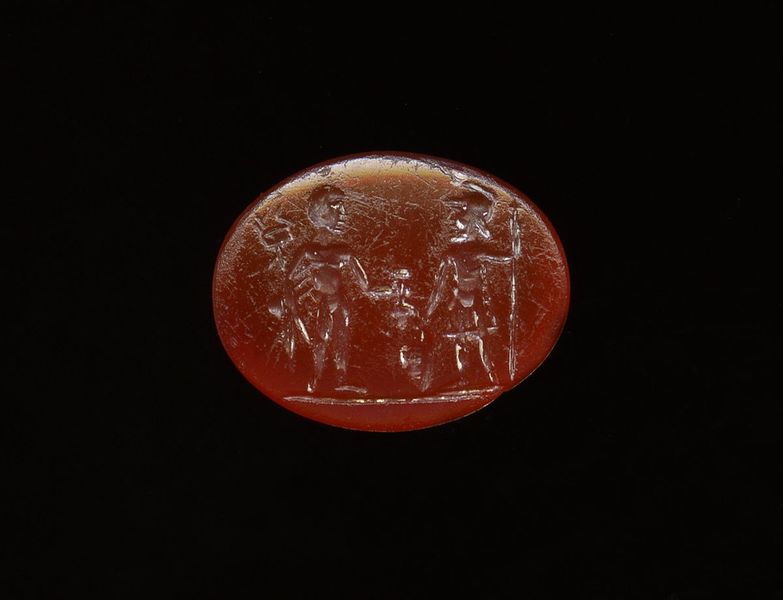
Titel: Gemme (Merkur und Mars)
Standort: Hamburg
Institution: Museum für Kunst und Gewerbe Hamburg
Schlagwörter: schmuck, geschichte, kleidung, figur, geschnitten, accessoire, kunstgewerbe, kaiserzeit, geldbeutel, mars, kunsthandwerk, gemme, glyptik, caduceus, frauenkleidung, damenbekleidung, schmuckstein, ultor, handschmuck, bildwerke, karneol, steinschneidekunst, angewandte und bildende kunst, hessische systematik, körper, börse, götter, severer, körperschmuck, steinschnitte, römisch, späte